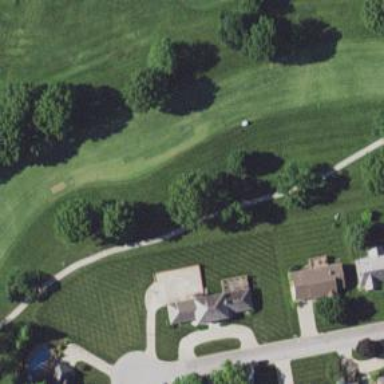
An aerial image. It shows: Golf fairway in the image.